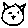
Label: cat